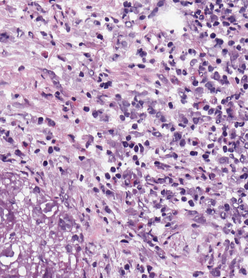
Tumor epithelial tissue: yes
Tumor-associated stroma tissue: yes
Normal tissue: no